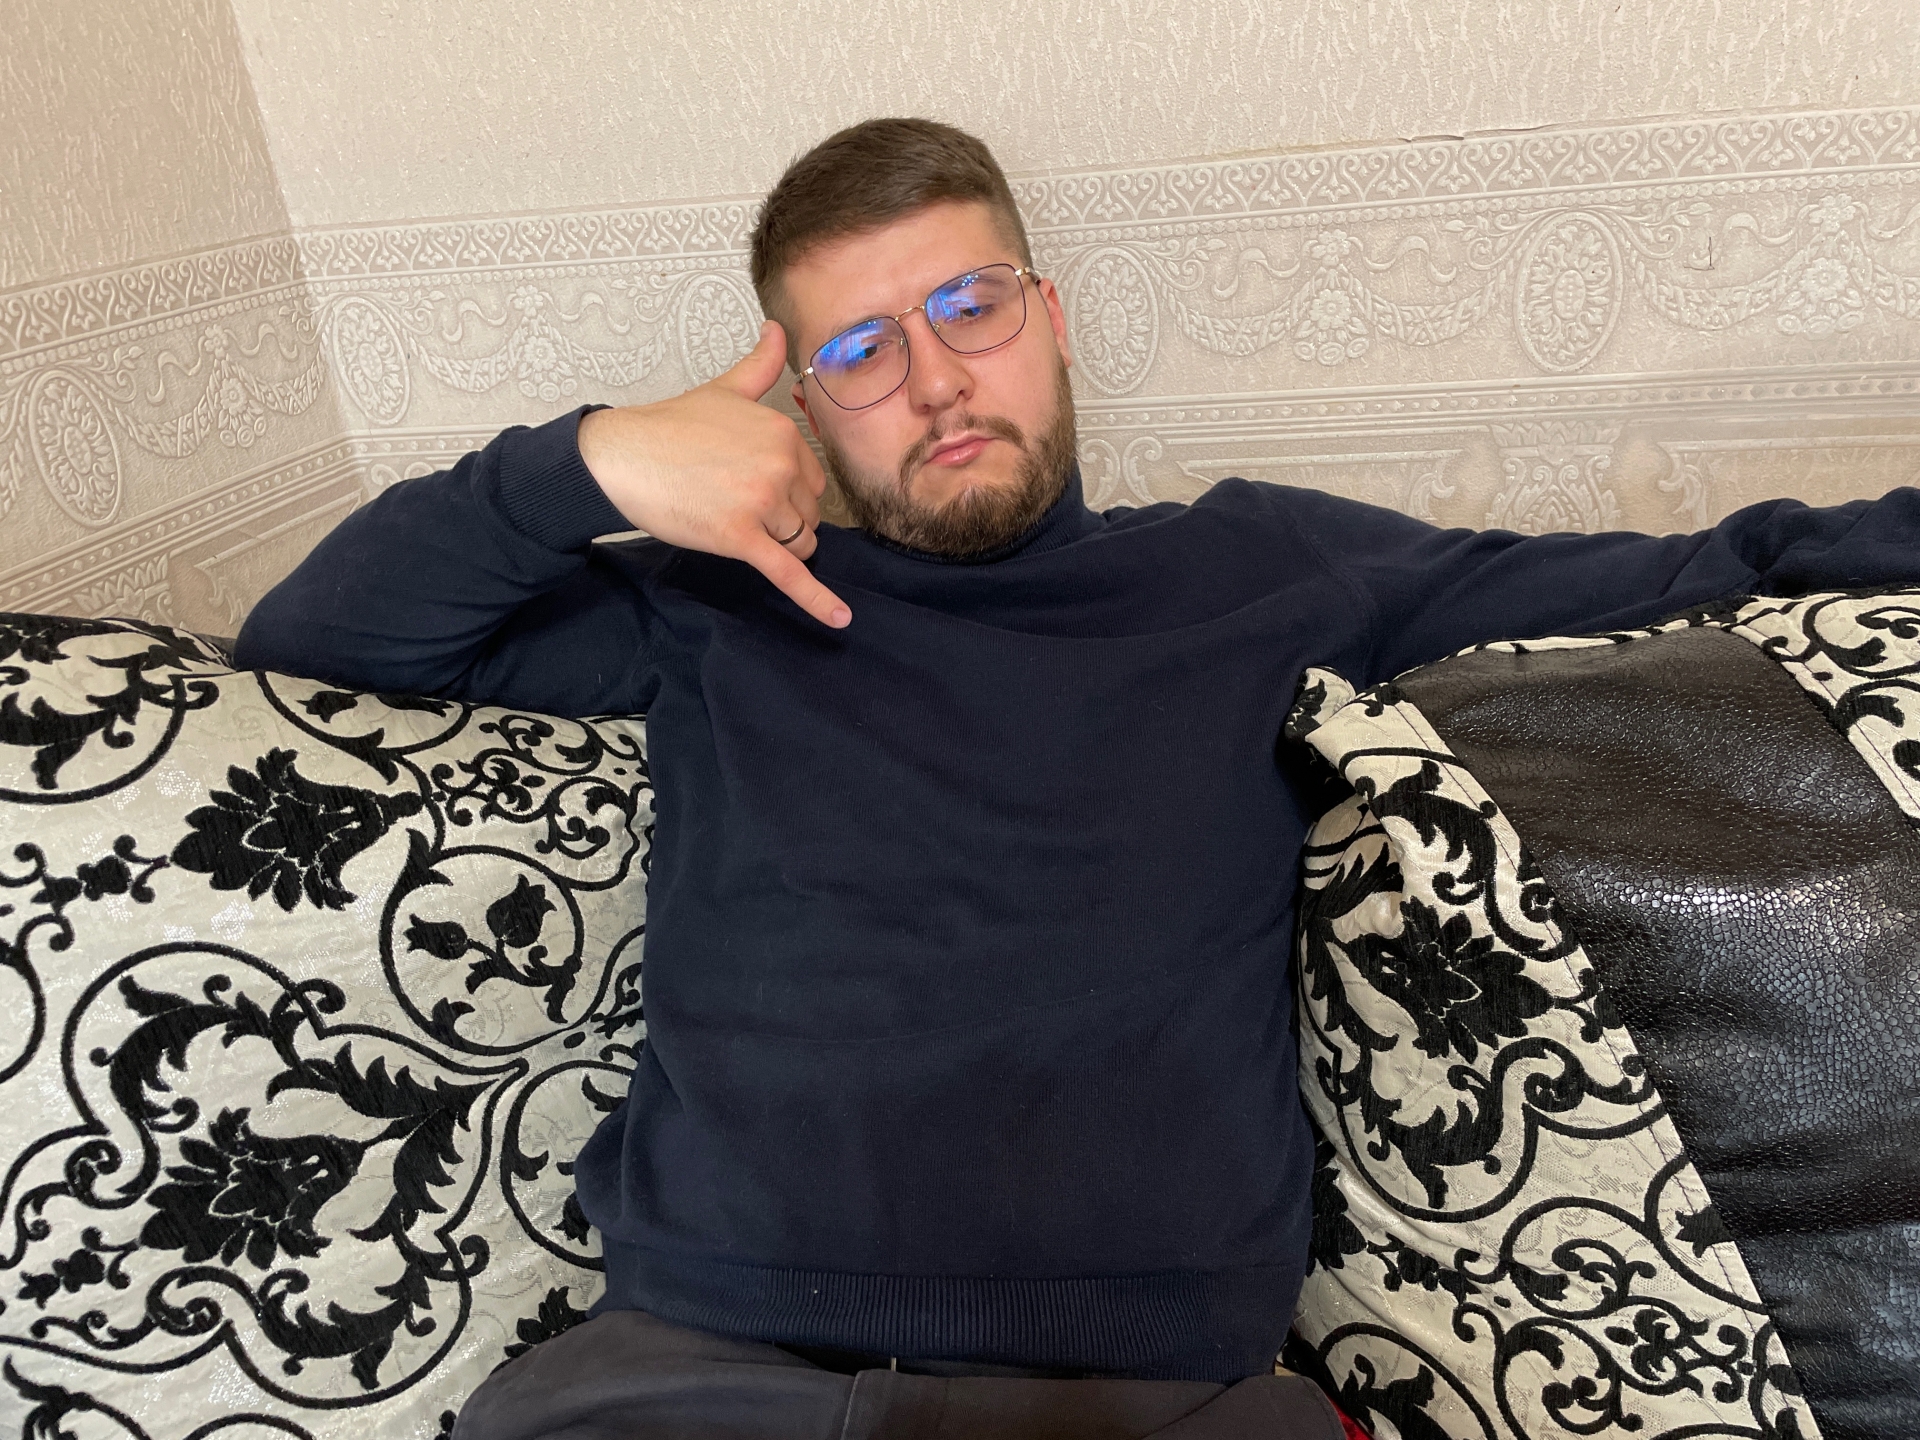
Label: clear